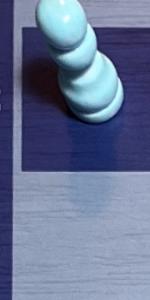
Label: Empty